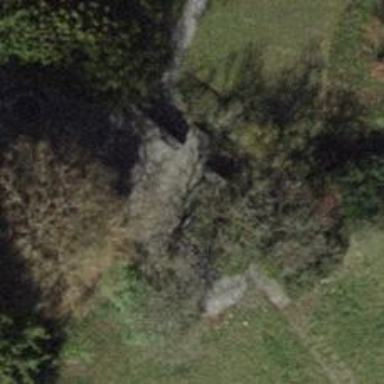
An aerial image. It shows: Bench.